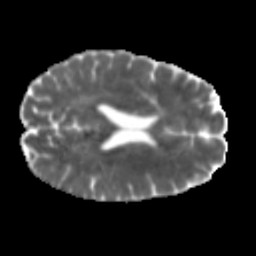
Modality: MD
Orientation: axial
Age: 46
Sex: male
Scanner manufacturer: siemens
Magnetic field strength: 3 T
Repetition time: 5 s
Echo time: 0.108 s